Question: From my own trial-and-error experience, it seems that DirectX pixel shaders only run for pixels/fragments that are within the bounds of some geometric primitive rendered by DirectX, and are not run for pixels of the frame that are simply the clear-color.
<URL>:
> Pixel shaders work in concert with vertex shaders; the output of a vertex shader provides the inputs for a pixel shader.
This stands in contrast to WPF pixel shaders, which are run for every pixel of the frame, because WPF doesn't render 3D primitives and therefore doesn't know or care what it means to be a geometric primitive pixel or clear-color pixel.
So for the following image, a DirectX pixel shader would only be run for the area in white, because it corresponds to a geometric primitive output by the vertex shader, but not for the black area, because that's the clear-color. A WPF pixel shader, on the other hand, would be run for every pixel of the frame, both white and black.

Is this understanding correct?
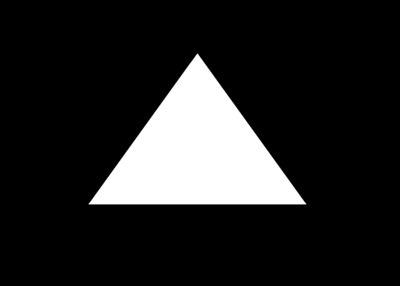
Answer: Your understanding is mostly correct - pixel shader invocations are triggered by drawing primitives (e.g. triangles). In fact, a pixel in the window may end up getting more than one pixel shader invocation, if for example a second triangle is drawn on top of the first. This is referred to as and is generally something to avoid, with the most common method of avoidance being using <URL>.
If you want to trigger a pixel shader for every pixel in the window, simply draw two triangles that make up a "full screen quad", i.e. coordinates '(-1,-1)' to '(1,1)'. Behind the scenes, this is what WPF essentially does.